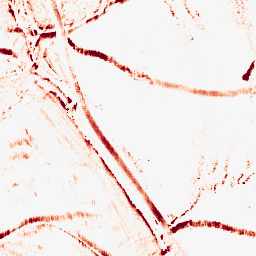
Category: morphological
Decomposition family: morphological_rect
Decomposition parameters: operation: opening
width: 5
height: 10
Upsampling method: sinc_hamming
Upsampling parameters: scale: 4
kernel_size: 16
Upsampling scale: 4